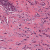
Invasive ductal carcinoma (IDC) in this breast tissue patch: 1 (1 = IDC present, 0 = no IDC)